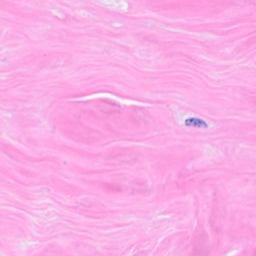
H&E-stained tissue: Breast